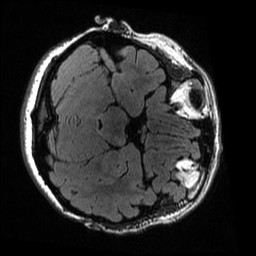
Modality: T2w
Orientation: axial
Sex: female
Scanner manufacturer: ge
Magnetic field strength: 3 T
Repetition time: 6 s
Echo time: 0.1256 s